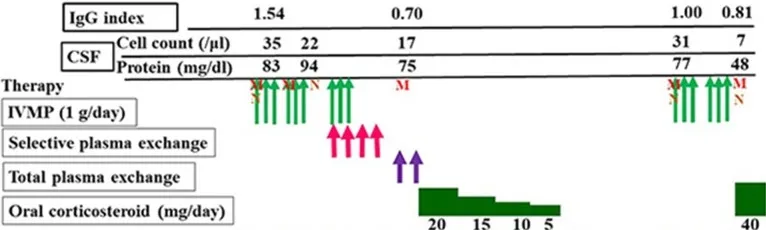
Clinical course and IgG index. MMT, manual muscle testing; CSF, cerebrospinal fluid; IVMP, intravenous methylprednisolone pulse therapy; M, magnetic resonance imaging; N, Nerve conduction study.
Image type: chart (chart)